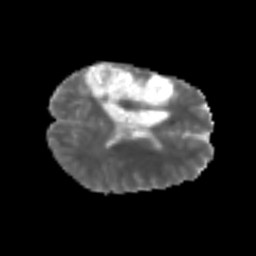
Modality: MD
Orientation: axial
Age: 42
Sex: male
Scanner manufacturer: siemens
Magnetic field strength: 3 T
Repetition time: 5.6 s
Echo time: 0.082 s